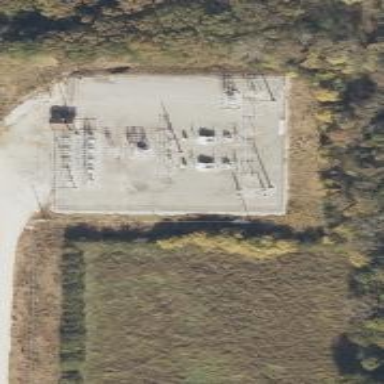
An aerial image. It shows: There is distribution substation enclosed by fence.